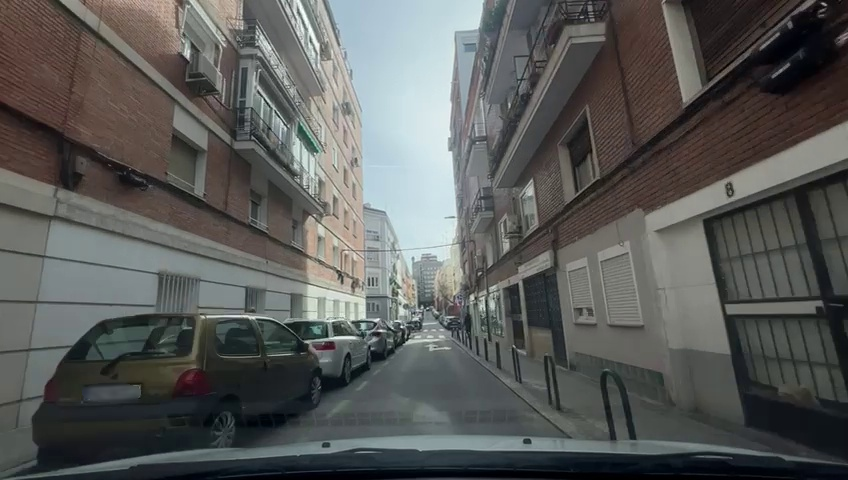
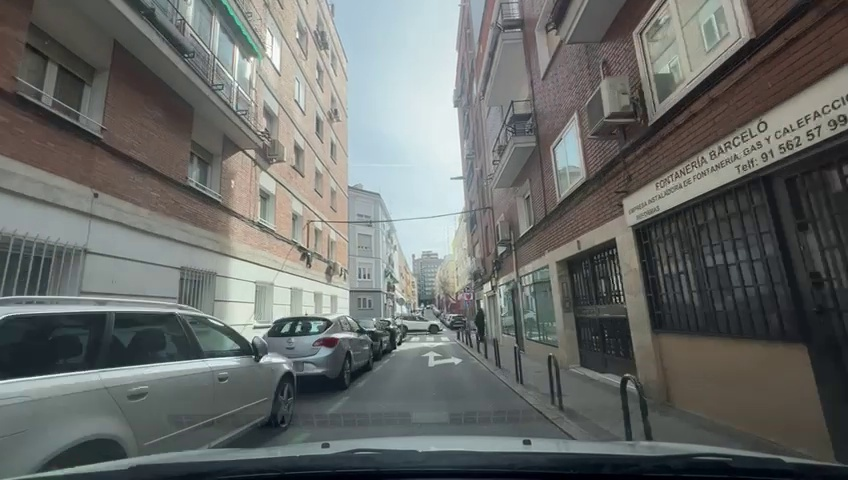
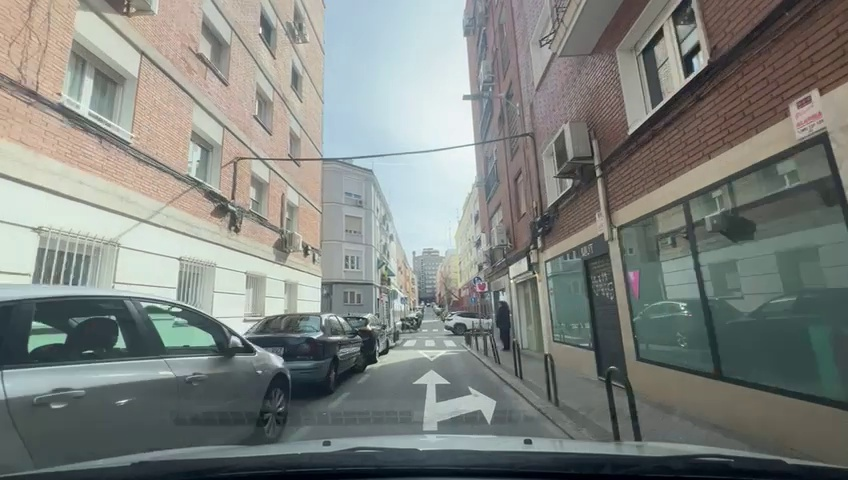
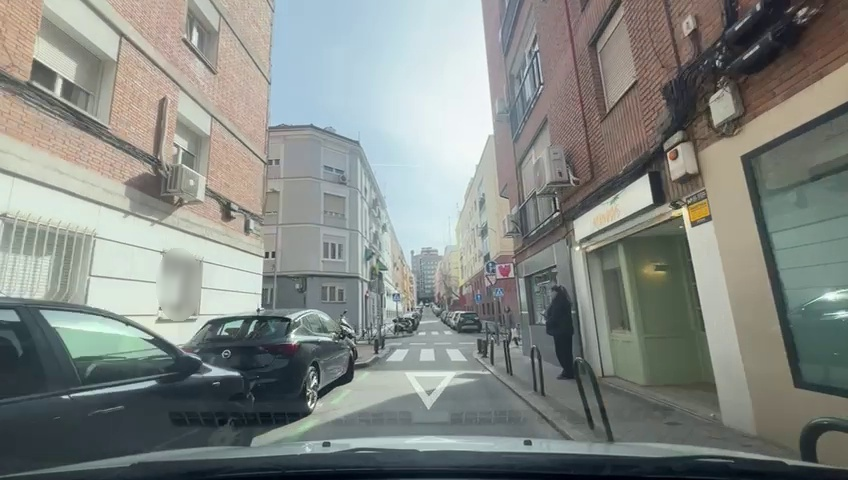
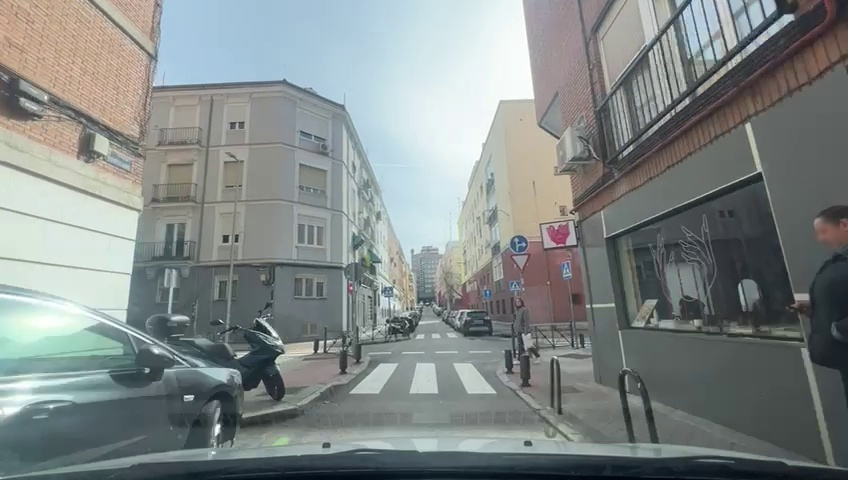
Situation: Pedestrian
Question: Is the ego vehicle traveling on a narrow street with sidewalks or bike lanes directly adjacent to the roadway?
Answer: Yes
Reasoning: The Ego vehicle is traveling along a narrow single-lane street. To the right, two pedestrians are visible on the sidewalk, one of whom is positioned to cross at a pedestrian crossing. On the left side, vehicles are parked in a parallel formation.

Situation: Pedestrian
Question: Are pedestrians or cyclists moving alongside the ego vehicle on the right side?
Answer: Yes
Reasoning: The Ego vehicle is traveling along a narrow single-lane street. To the right, two pedestrians are visible on the sidewalk, one of whom is positioned to cross at a pedestrian crossing. On the left side, vehicles are parked in a parallel formation.

Situation: Pedestrian
Question: Could a pedestrian's current path intersect with the trajectory of the ego vehicle?
Answer: Yes
Reasoning: The Ego vehicle is traveling along a narrow single-lane street. To the right, two pedestrians are visible on the sidewalk, one of whom is positioned to cross at a pedestrian crossing. On the left side, vehicles are parked in a parallel formation.

Situation: Pedestrian
Question: Are pedestrians or cyclists moving alongside the ego vehicle on the left side?
Answer: No
Reasoning: The Ego vehicle is traveling along a narrow single-lane street. To the right, two pedestrians are visible on the sidewalk, one of whom is positioned to cross at a pedestrian crossing. On the left side, vehicles are parked in a parallel formation.